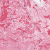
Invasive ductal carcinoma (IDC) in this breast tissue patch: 0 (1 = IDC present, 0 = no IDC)